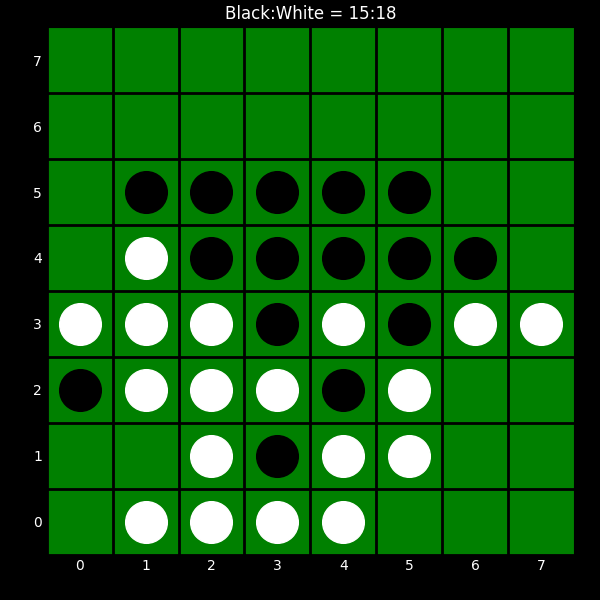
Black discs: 15
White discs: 18